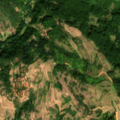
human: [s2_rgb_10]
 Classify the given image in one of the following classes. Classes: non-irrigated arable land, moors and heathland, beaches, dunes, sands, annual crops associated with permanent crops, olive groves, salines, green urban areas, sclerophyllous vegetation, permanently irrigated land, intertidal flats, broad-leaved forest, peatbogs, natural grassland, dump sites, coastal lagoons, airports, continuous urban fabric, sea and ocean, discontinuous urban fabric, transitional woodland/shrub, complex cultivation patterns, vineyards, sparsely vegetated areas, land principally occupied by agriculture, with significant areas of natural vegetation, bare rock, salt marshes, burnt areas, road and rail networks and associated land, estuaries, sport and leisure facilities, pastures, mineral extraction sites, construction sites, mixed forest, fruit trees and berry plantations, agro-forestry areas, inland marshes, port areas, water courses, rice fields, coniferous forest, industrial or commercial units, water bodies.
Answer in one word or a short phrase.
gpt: complex cultivation patterns, land principally occupied by agriculture, with significant areas of natural vegetation, broad-leaved forest